Question: I'm using CocoaAsyncSocket library to create a TCP socket connection. The problem I'm having is after a few library methods are called, I'm getting an error.
appDelegate:
'''
- (BOOL)application:(UIApplication *)application didFinishLaunchingWithOptions:(NSDictionary *)launchOptions
{
socket = [[AsyncSocket alloc] initWithDelegate:self];
NSError *error = nil;
if (![socket connectToHost:@"199.5.83.63" onPort:11005 error:&error])
{
NSLog(@"Error connecting: %@", error);
}
[socket readDataWithTimeout:10 tag:1];
self.window = [[[UIWindow alloc] initWithFrame:[[UIScreen mainScreen] bounds]] autorelease];
// Override point for customization after application launch.
self.viewController = [[[tekMatrixViewController alloc] initWithNibName:@"tekMatrixViewController" bundle:nil] autorelease];
self.window.rootViewController = self.viewController;
[self.window makeKeyAndVisible];
return YES;
}
'''
And here are my methods from the CocoaAsyncSocket Library:
'''
- (void)onSocket:(AsyncSocket *)sock didReadData:(NSData *)data withTag:(long)tag
{
NSData *strData = [data subdataWithRange:NSMakeRange(0, [data length])];
NSString *msg = [[NSString alloc] initWithData:strData encoding:NSUTF8StringEncoding];
NSLog(@"RX length: %d", [data length]);
if(msg)
{
NSLog(@"RX:%@",msg);
}
else
{
NSLog(@"Fail");
}
}
- (void)onSocket:(AsyncSocket *)sock willDisconnectWithError:(NSError *)err
{
NSLog(@"error - disconnecting");
//start reconnecting procedure here...
}
- (void)onSocketDidDisconnect:(AsyncSocket *)sock
{
NSLog(@"disconnected");
}
- (void)onSocket:(AsyncSocket *)sock didConnectToHost:(NSString *)host port:(UInt16)port
{
NSLog(@"connected");
}
'''
When I run my app in the simulator, this is what my output log spits out:
'''
2012-06-08 13:17:30.808 tekMatrix[2793:f803] connected
2012-06-08 13:17:30.815 tekMatrix[2793:f803] RX length: 8
2012-06-08 13:17:30.816 tekMatrix[2793:f803] Fail
'''
After that, I get an error in the AsyncSocket.m file (part of library) in this method:
'''
- (void)scheduleDequeueRead
{
if((theFlags & kDequeueReadScheduled) == 0)
{
theFlags |= kDequeueReadScheduled;
[self performSelector:@selector(maybeDequeueRead) withObject:nil afterDelay:0 inModes:theRunLoopModes];
}
}
'''
Specifically, the error is on line:
'''
[self performSelector:@selector(maybeDequeueRead) withObject:nil afterDelay:0 inModes:theRunLoopModes];
'''
And the exception is:
After that, the app is completely frozen in the simulator. If anybody could offer some insight as to why this is causing the app to freeze, I would really appreciate it.
Here is the library I'm using: <URL>
After Enabling Zombie Objects and running the app in the simulator, this is spit out in the output:
'''
2012-06-08 14:53:15.416 tekMatrix[3217:f803] *** -[__NSArrayI count]: message sent to deallocated instance 0x6d10a70
'''
I'll have to do a little digging on this and figure out what's happening.
After a little digging using instruments, I found out the following:
'''
An Objective-C message was sent to a deallocated object (zombie) at address: 0x6b8bb10.
'''
Now the error reads:
Thread 1: EXC_BREAKPOINT(code=EXC_I386_BPT, subcode=0x0)
Here is a screenshot from instruments. I'm not really following how to interpret this, though. It looks like I'm sending a message to an object that has been deallocated. Is this true? If so, how do I go about figuring out where this occurs?
If the image is hard to see, here's a direct link: <URL>

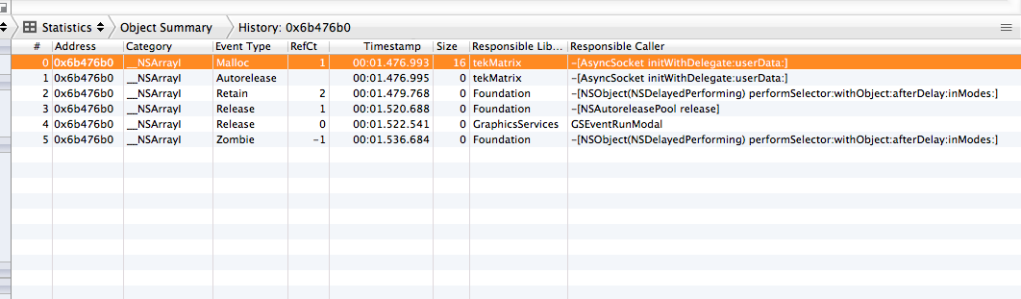
Answer: You are trying to access a object, that doesnt exsits anymore. Probably you are under-retaining/over-releasing it.
see this answer for a tool to find such objects: <URL>